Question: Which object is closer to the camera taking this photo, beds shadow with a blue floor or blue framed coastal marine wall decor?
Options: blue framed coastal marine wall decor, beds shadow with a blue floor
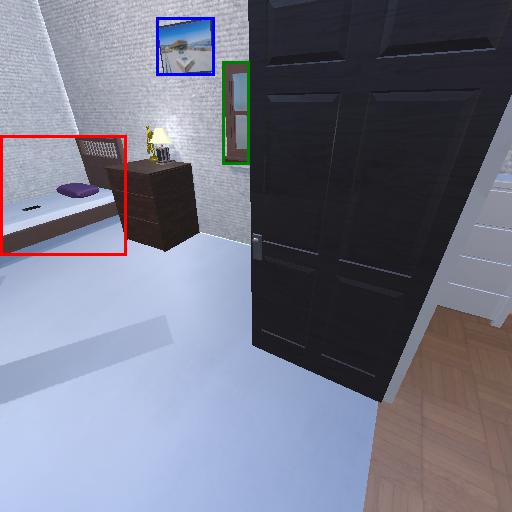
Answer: blue framed coastal marine wall decor